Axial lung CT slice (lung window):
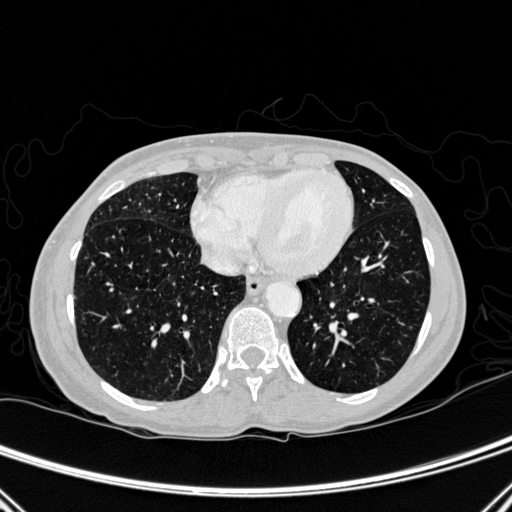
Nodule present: no